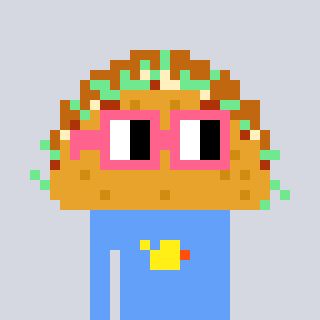
a pixel art character with square pink glasses, a taco-shaped head and a blue-colored body on a cool background